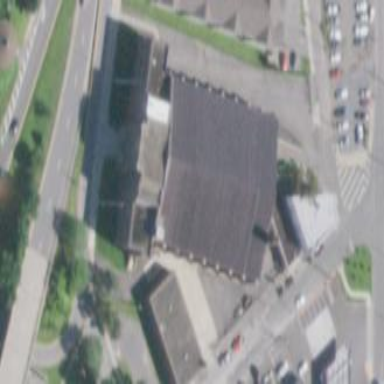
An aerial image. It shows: Historic building.